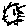
Label: sun